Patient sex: M
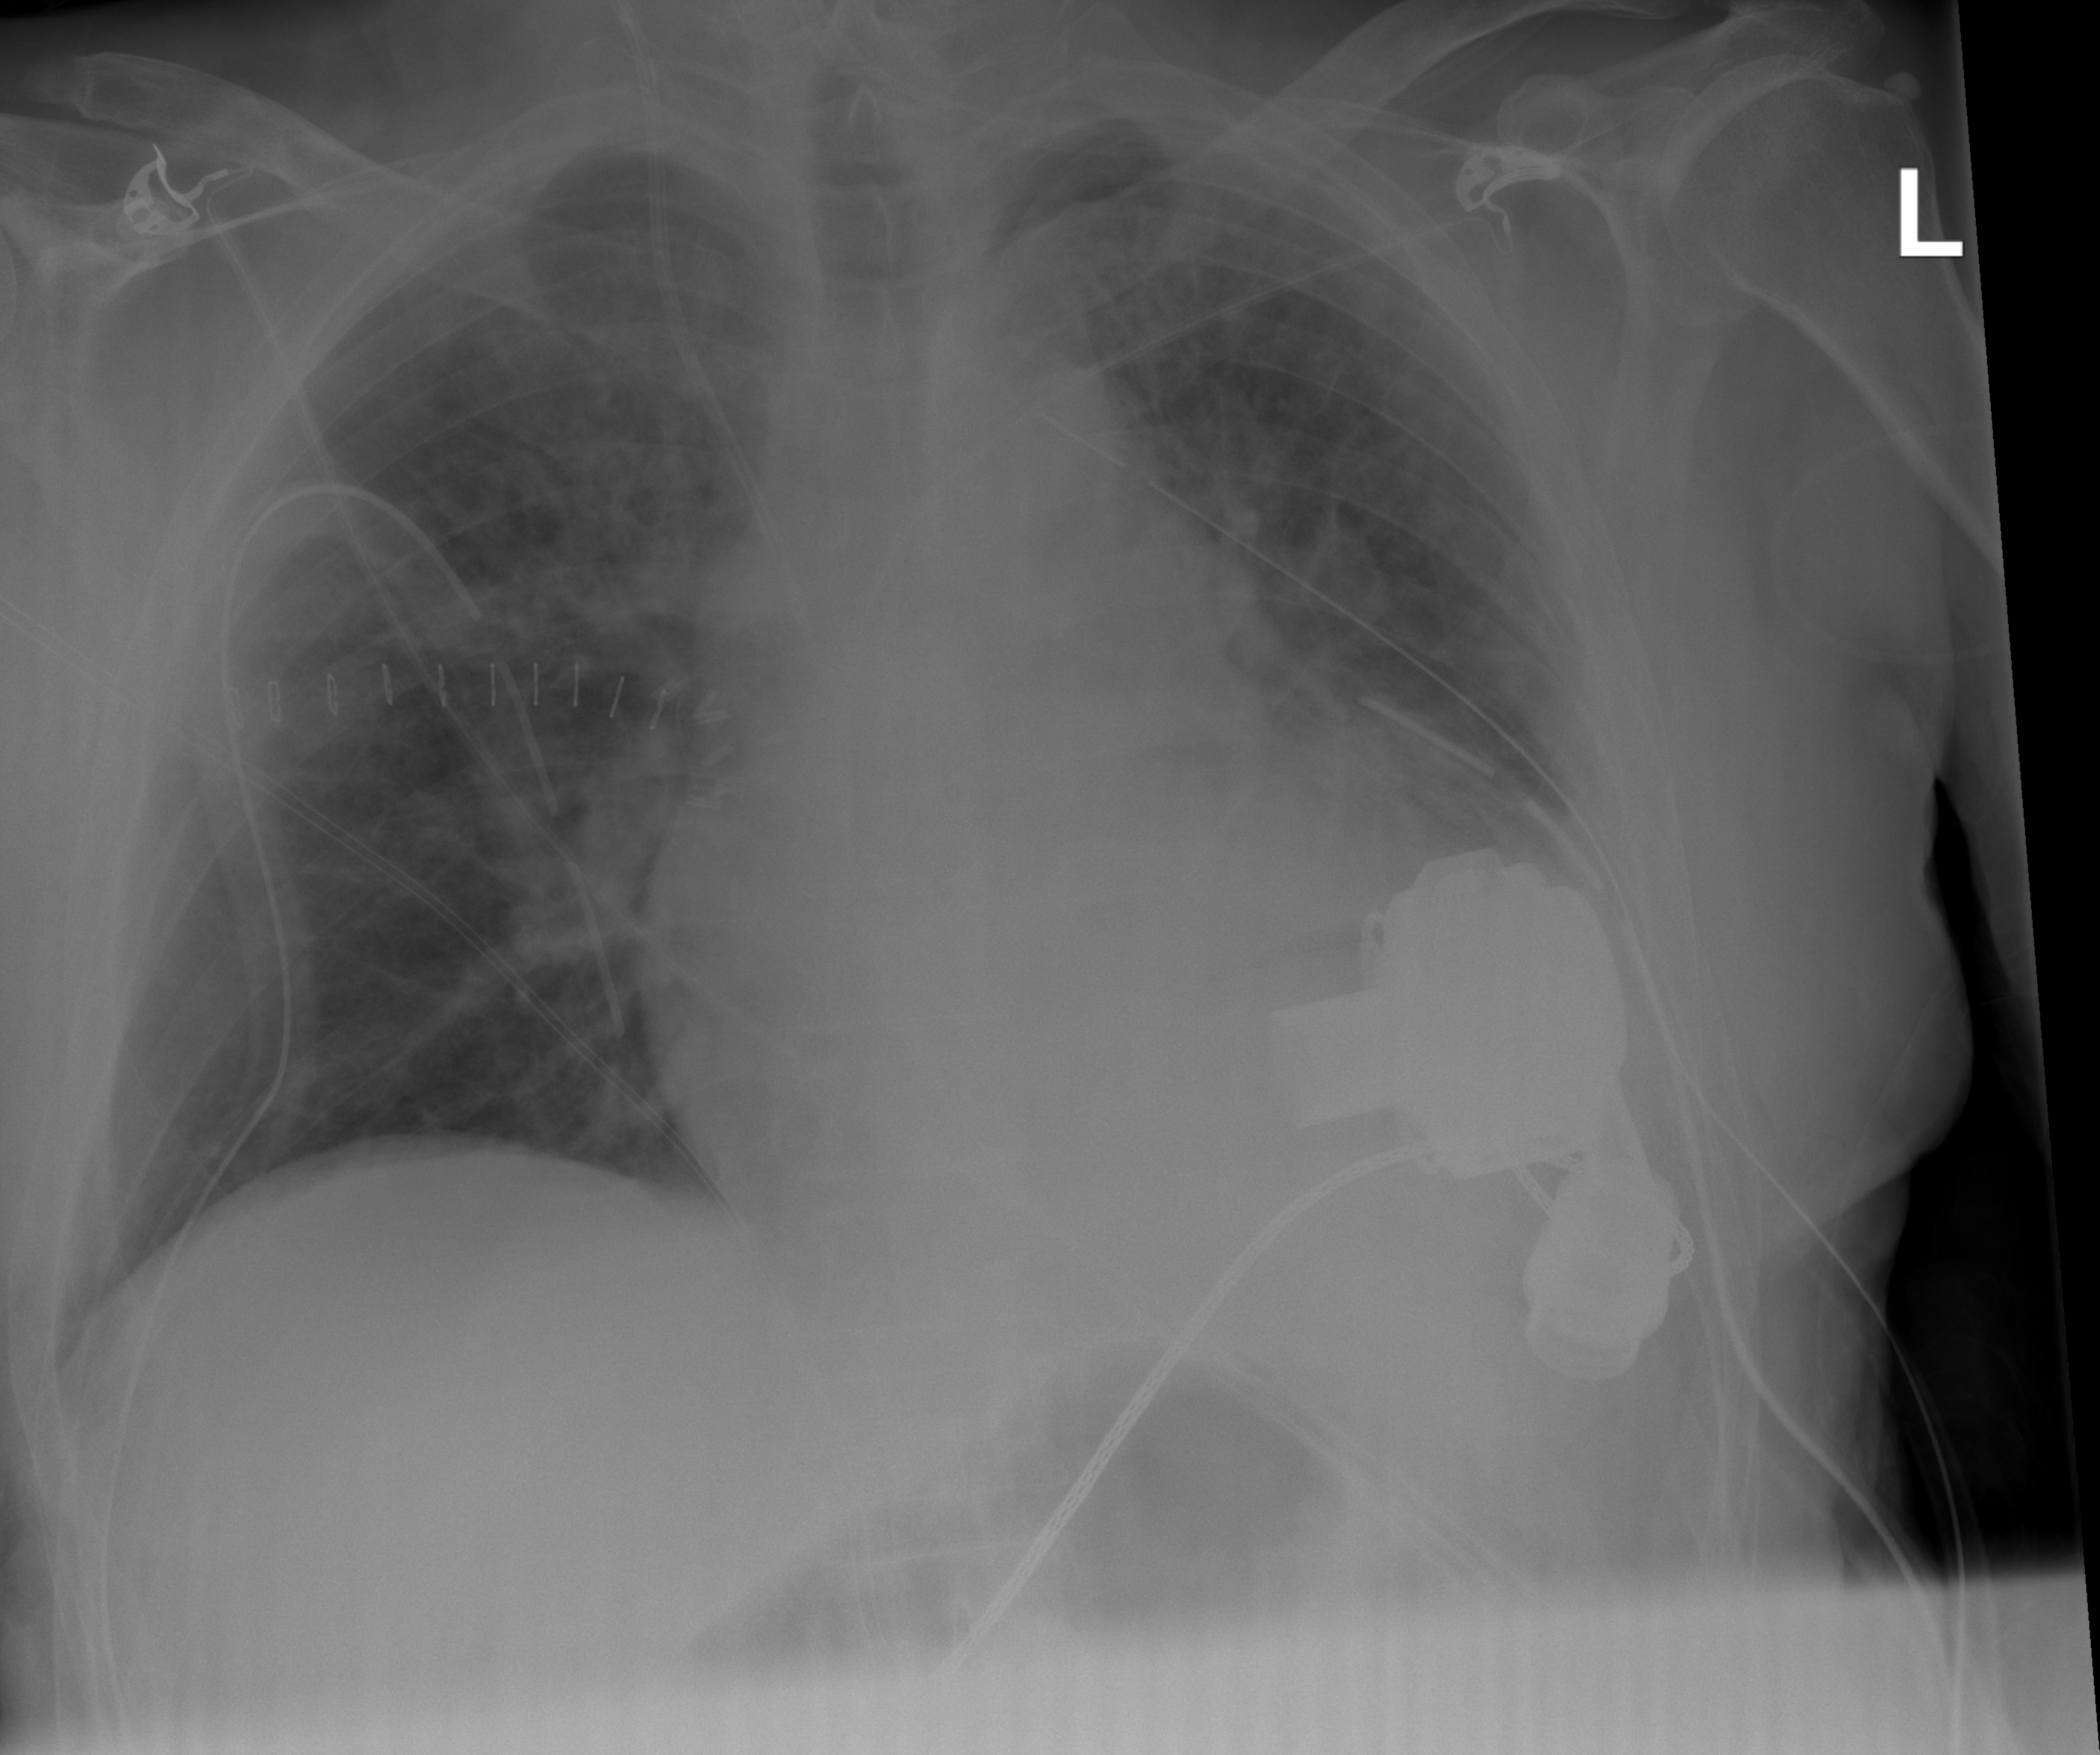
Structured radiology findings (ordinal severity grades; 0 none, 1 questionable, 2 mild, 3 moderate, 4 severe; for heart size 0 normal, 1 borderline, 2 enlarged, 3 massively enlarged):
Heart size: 2
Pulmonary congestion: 1
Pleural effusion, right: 0
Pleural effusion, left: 2
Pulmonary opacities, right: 0
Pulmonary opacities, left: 0
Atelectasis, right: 0
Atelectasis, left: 2